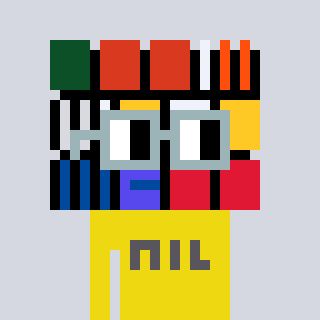
a pixel art character with square dark gray glasses, a abstract-shaped head and a yellow-colored body on a cool background